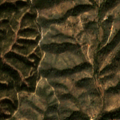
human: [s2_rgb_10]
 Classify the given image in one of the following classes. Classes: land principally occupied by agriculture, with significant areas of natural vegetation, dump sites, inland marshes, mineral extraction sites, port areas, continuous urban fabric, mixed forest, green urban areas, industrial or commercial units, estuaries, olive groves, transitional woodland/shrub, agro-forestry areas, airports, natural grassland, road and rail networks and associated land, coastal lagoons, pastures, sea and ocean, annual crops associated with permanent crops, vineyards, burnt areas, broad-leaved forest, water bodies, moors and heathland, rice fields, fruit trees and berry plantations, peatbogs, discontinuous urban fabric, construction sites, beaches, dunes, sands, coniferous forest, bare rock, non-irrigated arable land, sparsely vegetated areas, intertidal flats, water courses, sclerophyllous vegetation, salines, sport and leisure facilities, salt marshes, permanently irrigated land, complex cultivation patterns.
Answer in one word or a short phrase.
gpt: non-irrigated arable land, land principally occupied by agriculture, with significant areas of natural vegetation, broad-leaved forest, transitional woodland/shrub